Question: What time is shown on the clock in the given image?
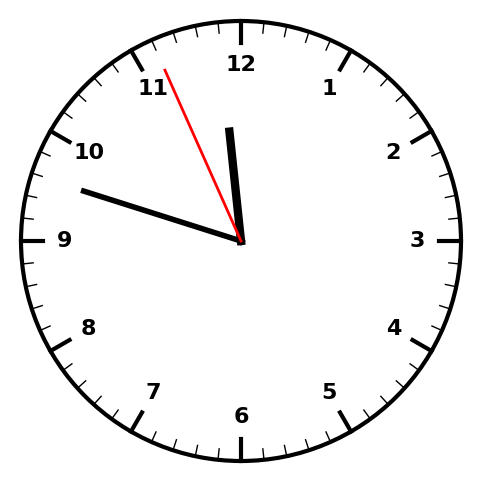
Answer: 11:47:56